Field crop: tomato
Growth stage: 1
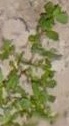
Species: portulaca